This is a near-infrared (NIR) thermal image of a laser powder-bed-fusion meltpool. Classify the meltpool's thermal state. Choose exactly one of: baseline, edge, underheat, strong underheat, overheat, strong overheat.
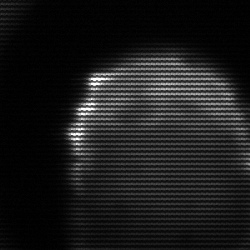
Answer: edge